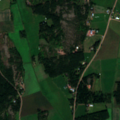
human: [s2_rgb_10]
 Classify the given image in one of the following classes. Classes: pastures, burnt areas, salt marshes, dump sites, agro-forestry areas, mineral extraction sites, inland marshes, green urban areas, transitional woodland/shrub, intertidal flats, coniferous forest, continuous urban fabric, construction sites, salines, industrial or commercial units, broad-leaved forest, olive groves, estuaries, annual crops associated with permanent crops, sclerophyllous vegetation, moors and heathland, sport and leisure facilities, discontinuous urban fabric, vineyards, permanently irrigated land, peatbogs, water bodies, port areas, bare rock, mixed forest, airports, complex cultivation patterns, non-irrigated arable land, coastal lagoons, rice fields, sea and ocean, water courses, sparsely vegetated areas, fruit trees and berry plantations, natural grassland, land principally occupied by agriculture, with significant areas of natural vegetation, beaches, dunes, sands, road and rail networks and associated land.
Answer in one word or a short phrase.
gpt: non-irrigated arable land, coniferous forest, mixed forest, transitional woodland/shrub